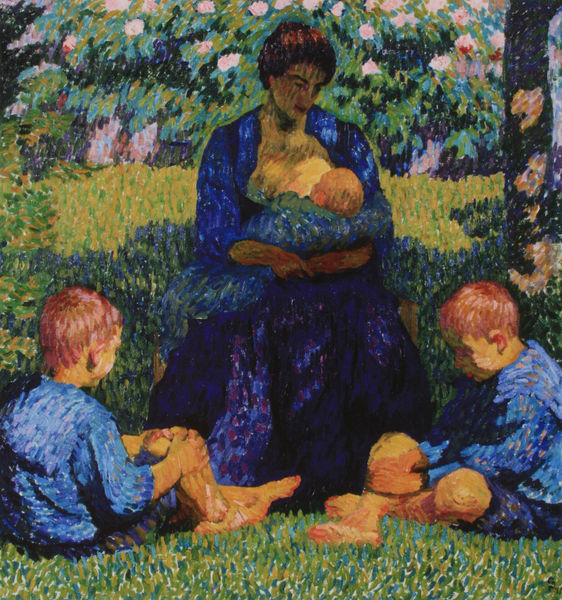
Titel: Maternità, Mutter mit Kindern
Künstler: Giovanni Giacometti
Institution: Sammlung Christoph Blocher
Schlagwörter: baum, blau, gemälde, nackt, schatten, weiß, bäume, dreieck, gelb, grün, impressionismus, ocker, sitzen, blume, blumen, braun, brust, busen, frau, frisur, geste, grau, haar, kleid, licht, mitte, ohr, orange, pastell, schwarz, anlage, blick, blüte, blüten, gras, park, rasen, rose, rosen, rot, wiese, malerei, rock, anzüge, jacke, trinken, arm, arme, augen, falten, inkarnat, kragen, bildnis, hals, hände, portrait, baumstamm, erde, stamm, strauch, busch, gebüsch, sonne, haare, familie, kind, mutter, dekoltee, lippen, ohren, rosa, kinder, garten, beine, brüste, dutt, füße, seitlich, sommer, hosen, jungen, knaben, pointilismus, farbe, hecke, lila, violett, baby, dunkelblau, symmetrie, junge, schoß, ölfarbe, knie, geneigt, frühling, unten, spiel, barfuss, nahrung, jungs, stillen, füttern, milch, matrosenanzug, kleinkind, flecken, matrosen, symbolik, maria, familienportrait, söhne, säugling, pointillismus, pointilistisch, postimpressionismus, pointilissmus, vioilett, dreieckskomposition, nähren, brustgeben, stillende, säugen, gleich, suktus, zwillinge, boccioni, kurze, giacometti, lactans, identisch, leuchtende farben, matrosenanzüge, artig, saugen, pleine air, baumstam, fruhlong, heckkenrose, milchgeben, stillende mutter, brosa, flimmernd, frau kinder zwillinge, stillende frau